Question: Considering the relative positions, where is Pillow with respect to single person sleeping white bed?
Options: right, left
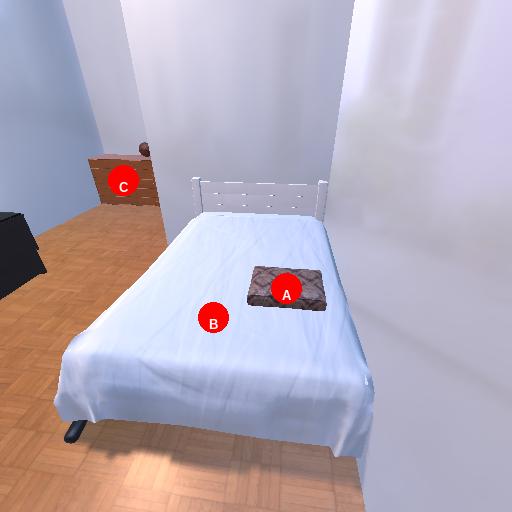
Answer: right